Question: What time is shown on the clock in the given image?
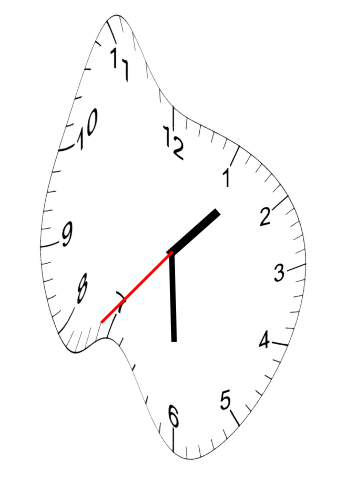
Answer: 01:29:37